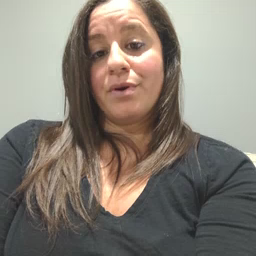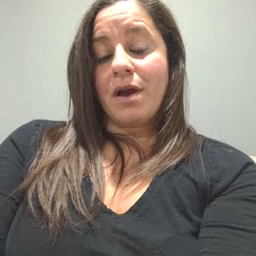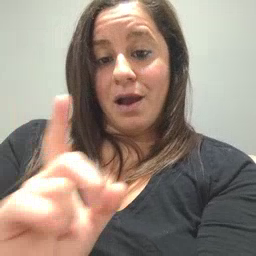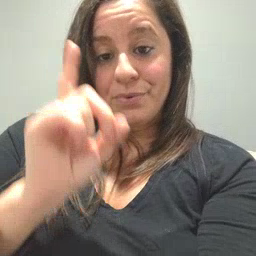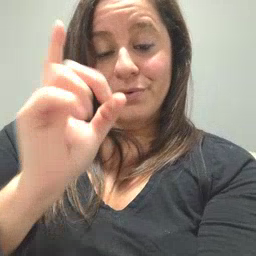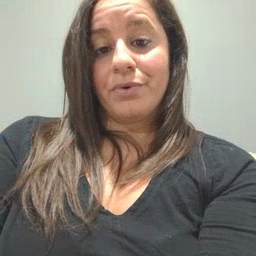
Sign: up